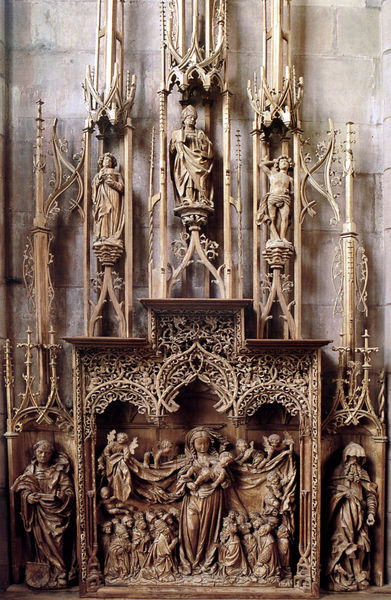
Titel: Sog. Locherer-Altar
Künstler: Hans Sixt von Staufen
Standort: Münster
Institution: Locherer-Kapelle
Schlagwörter: gott, mann, nackt, umhang, braun, frau, holz, szene, ornament, sockel, steine, kirche, gold, mantel, kind, spitzen, pflanzen, gotik, engel, putte, ranken, skulptur, relief, mauer, figuren, rundbogen, bischof, bishop, bishops, church, column, könig, men, ornate, people, pope, religious, robes, thron, women, figures, gilded, old, wall, woman, ornamente, decorative, foto, bögen, bayern, altar, hochaltar, schnitzerei, photo, wood, statuen, gotisch, spitzbogen, jesus, angel, angels, gods, man, stone, krönung, baldachin, child, metal, heilige, maria, madonna, anbetung, mother, saint, riemerschmid, schrein, sculpture, statue, wings, geschnitzt, schnitzereien, schnitzwerk, altarbild, virgin, verkündigung, children, nischen, archway, fialen, jesuskind, brick, statues, gesprenge, retabel, schnitzaltar, stifter, gothic, religion, angles, god, goddess, candle, christ, sebastian, figure, baby, steeple, pillar, kids, brass, bronze, candles, enel, artifact, christian, hochgotik, riemenschneider, holzschnitzerei, dreier gruppe, flugel, franziskaner, fürbittende, kraben, marienmantel, thomas riemerschied, tilmann, tillmann, mary, carving, christianity, saints, schutzmantelmadonna, priests, guilded, photograph, bigen, tall, altarpiece, babies, copper, catholic, virgin mary, poles, mitre, kirche+, pillars, peter, carved, alter, nativity, religous, medival, worship, chuch, wise men, decor, menwchen, kings, cherubim, magi, saint mary, filligree, filigree, cheribs, naivity, durchbrocken, candke, lattice, popes, dieties, diety, cooper, gotic, churck, eruntertanen, madonna of mercy, limewood